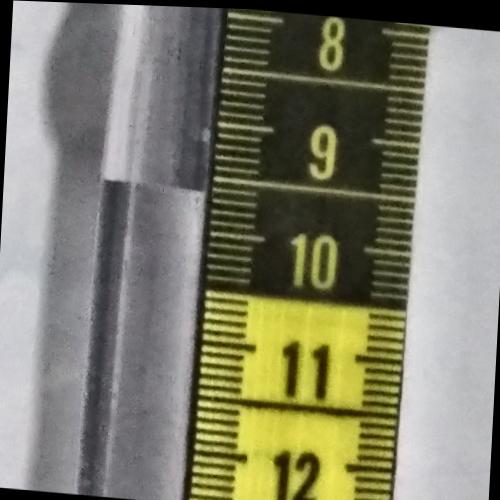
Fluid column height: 9.7 cm